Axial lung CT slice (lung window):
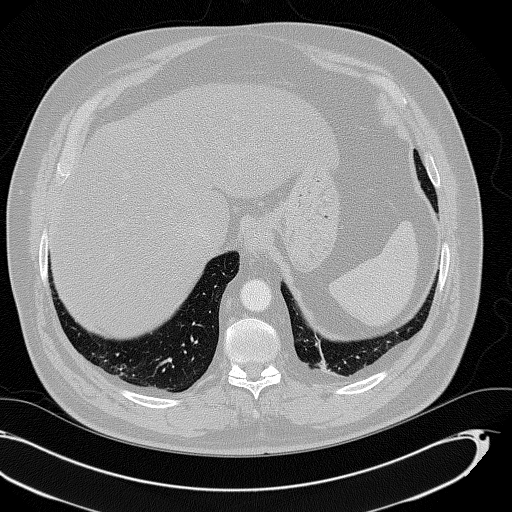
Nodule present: no